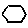
Label: hexagon